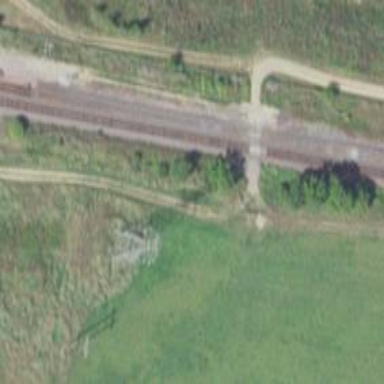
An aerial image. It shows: Level crossing along the railway.